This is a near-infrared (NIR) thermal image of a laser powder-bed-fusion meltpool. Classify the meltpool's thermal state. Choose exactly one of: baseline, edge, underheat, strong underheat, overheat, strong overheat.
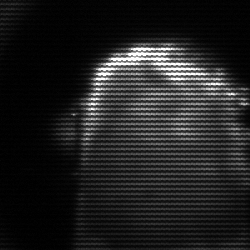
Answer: strong underheat